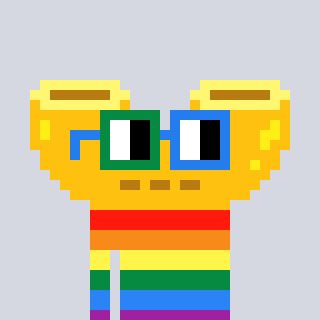
a pixel art character with square green and blue glasses, a macaroni-shaped head and a teal-colored body on a cool background